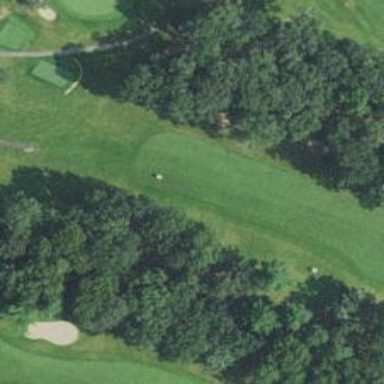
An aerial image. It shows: Golf hole.